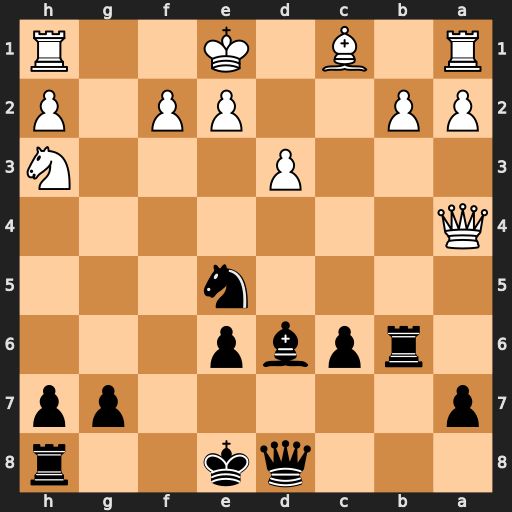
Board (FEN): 3qk2r/p5pp/1rpbp3/4n3/Q7/3P3N/PP2PP1P/R1B1K2R
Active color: b
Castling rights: KQk
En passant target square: -
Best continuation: Bb4+ Kf1 Qh4 Rg1 Qxh3+